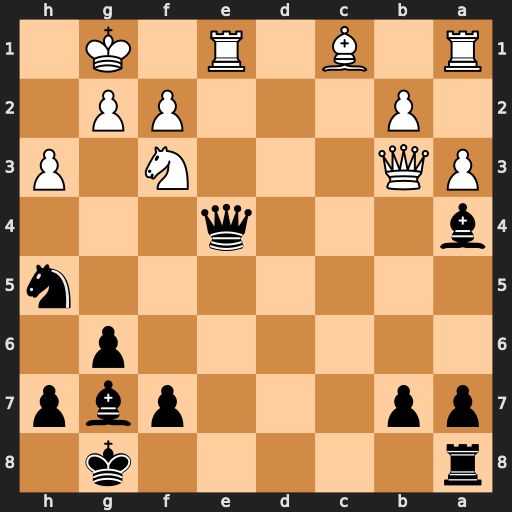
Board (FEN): r5k1/pp3pbp/6p1/7n/b3q3/PQ3N1P/1P3PP1/R1B1R1K1
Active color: b
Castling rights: -
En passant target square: -
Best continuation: Qxe1+ Nxe1 Bxb3